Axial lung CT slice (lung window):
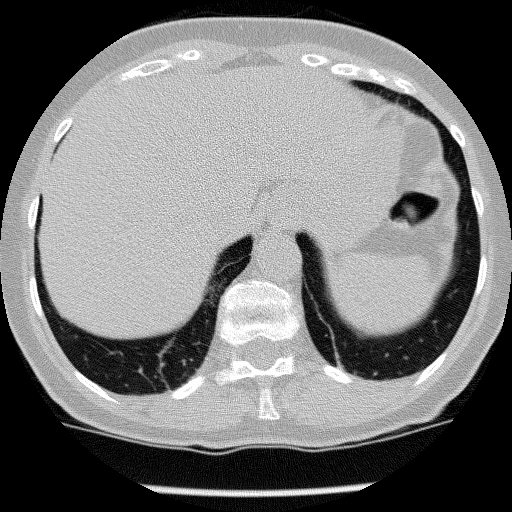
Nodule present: no